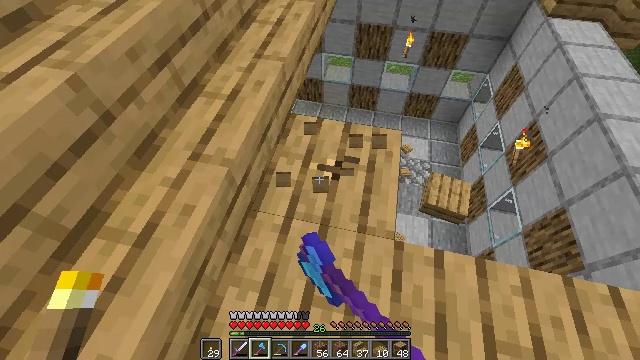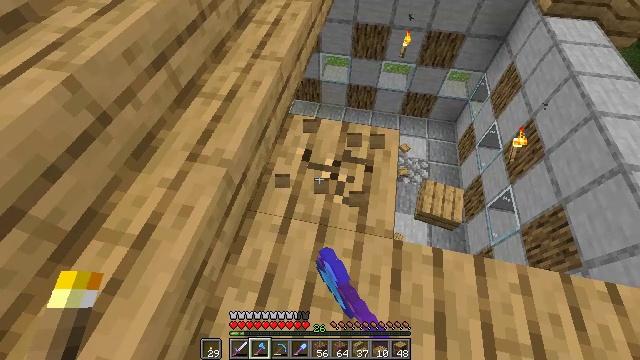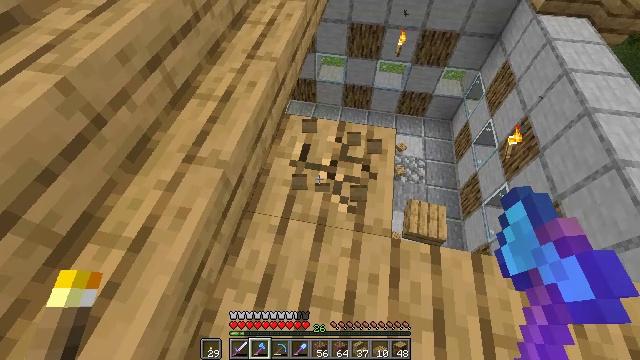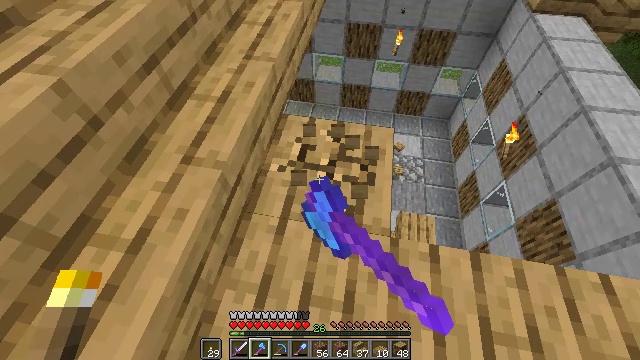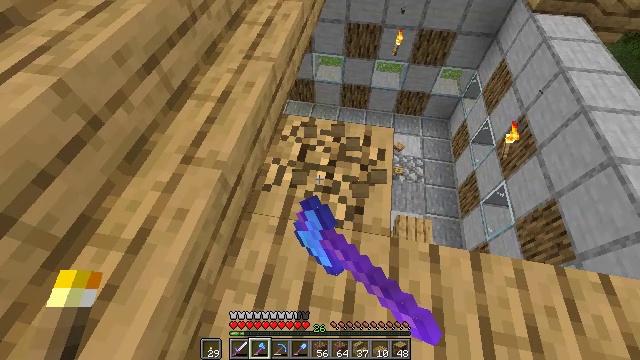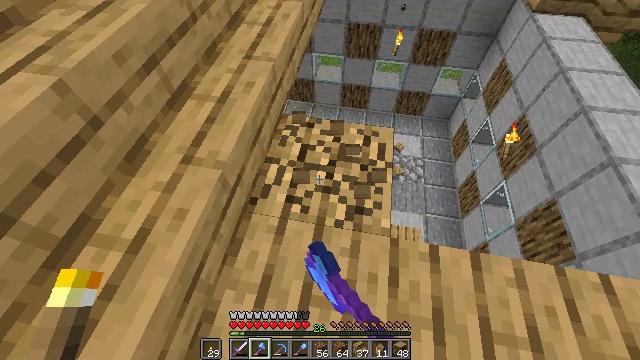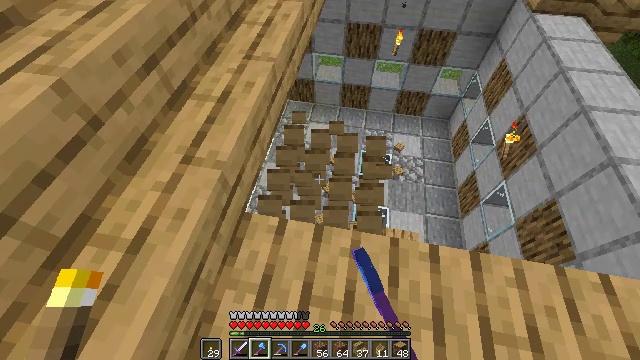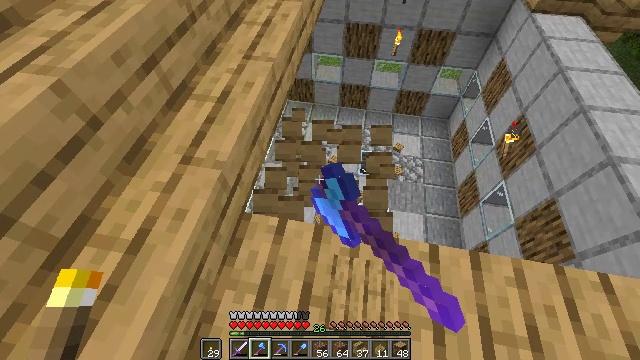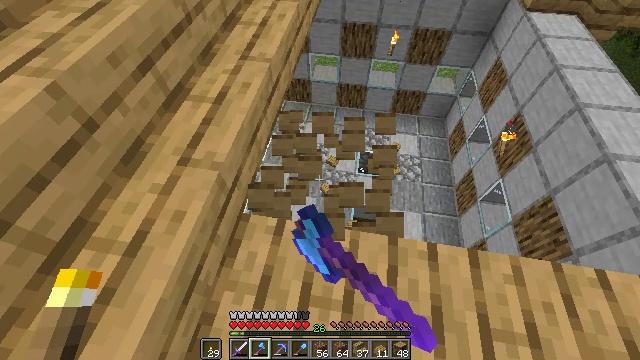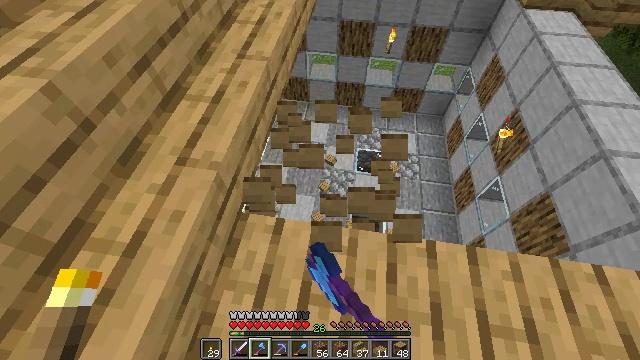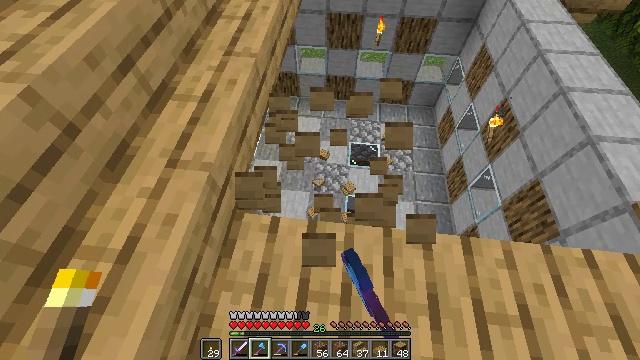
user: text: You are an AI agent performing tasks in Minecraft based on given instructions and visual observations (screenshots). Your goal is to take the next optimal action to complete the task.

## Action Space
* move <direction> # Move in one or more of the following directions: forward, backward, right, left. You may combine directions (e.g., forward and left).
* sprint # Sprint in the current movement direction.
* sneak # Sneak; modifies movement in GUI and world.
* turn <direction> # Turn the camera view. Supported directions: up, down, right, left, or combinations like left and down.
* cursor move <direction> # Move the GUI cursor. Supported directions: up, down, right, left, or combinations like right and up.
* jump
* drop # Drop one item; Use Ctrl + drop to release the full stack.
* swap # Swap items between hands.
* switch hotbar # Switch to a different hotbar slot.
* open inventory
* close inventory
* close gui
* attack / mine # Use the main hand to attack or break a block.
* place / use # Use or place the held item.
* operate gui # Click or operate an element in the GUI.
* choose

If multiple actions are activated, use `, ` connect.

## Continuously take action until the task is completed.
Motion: motion action
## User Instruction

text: Attack the oak slab to collect it.
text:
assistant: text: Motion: attack / mine
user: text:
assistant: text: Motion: turn right, attack / mine
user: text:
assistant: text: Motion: attack / mine
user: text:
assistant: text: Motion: attack / mine
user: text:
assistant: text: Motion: attack / mine
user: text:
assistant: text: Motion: attack / mine
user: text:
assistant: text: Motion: attack / mine
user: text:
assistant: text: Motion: attack / mine
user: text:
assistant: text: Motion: attack / mine
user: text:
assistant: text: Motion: move forward, turn right and down, attack / mine
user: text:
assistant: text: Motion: no_op